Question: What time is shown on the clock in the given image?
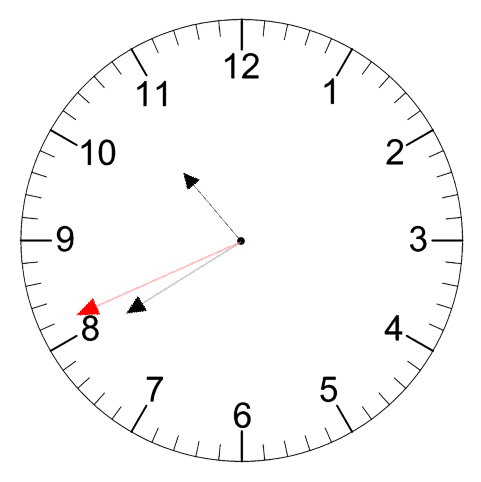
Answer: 10:39:41